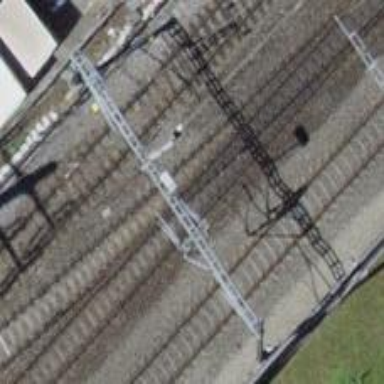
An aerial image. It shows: Single-track electrified railway siding with contact line.